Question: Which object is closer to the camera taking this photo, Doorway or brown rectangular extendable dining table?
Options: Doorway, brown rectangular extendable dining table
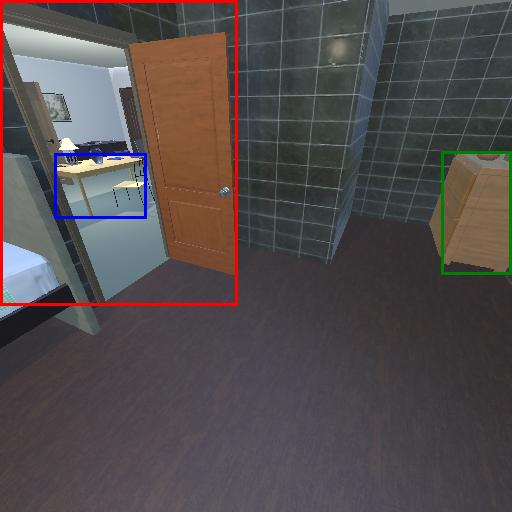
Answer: Doorway